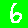
Digit: 6